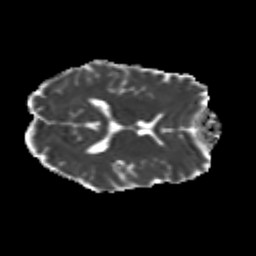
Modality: MD
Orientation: axial
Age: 24
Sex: female
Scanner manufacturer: siemens
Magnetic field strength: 3 T
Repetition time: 3.5 s
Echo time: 0.104 s